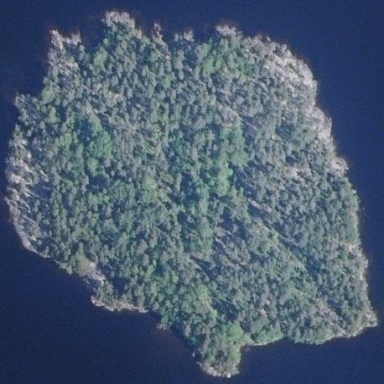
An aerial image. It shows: Island covered with woodland.